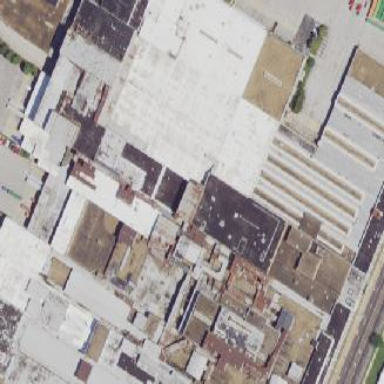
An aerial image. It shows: Industrial building.